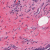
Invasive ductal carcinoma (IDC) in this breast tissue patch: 0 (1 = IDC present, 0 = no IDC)